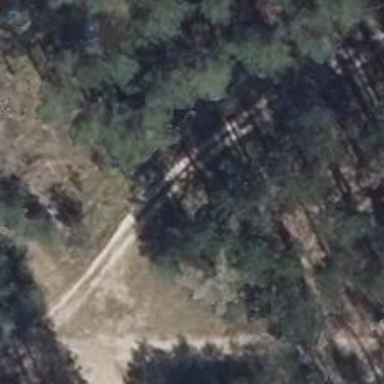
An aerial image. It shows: Sandy track with grade 4 tracktype.